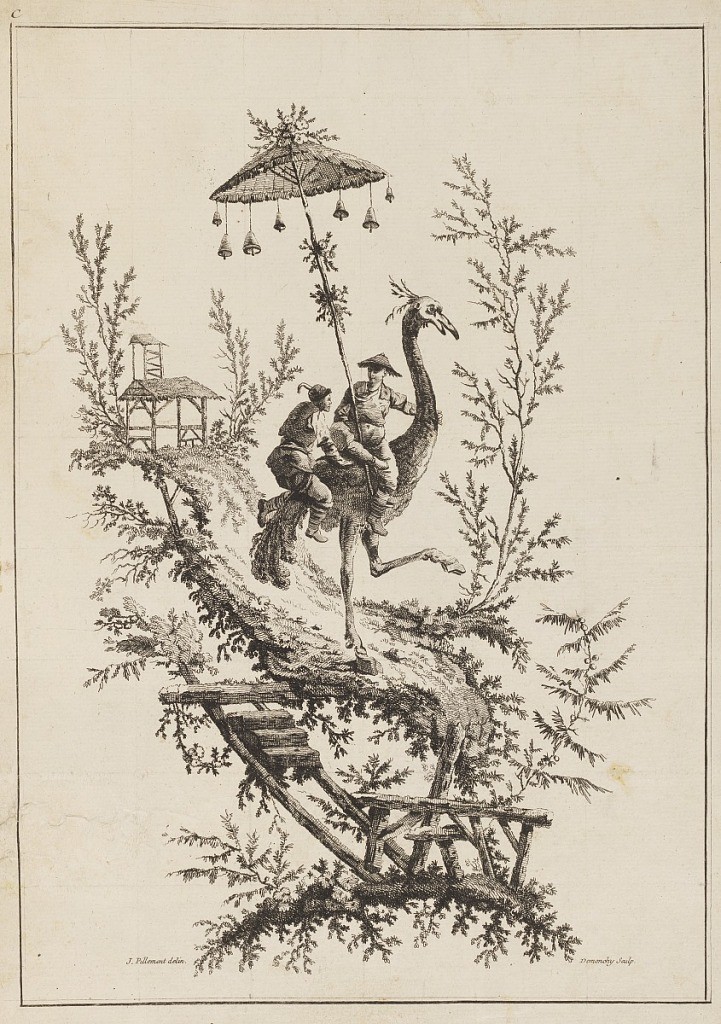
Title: Ostrich Rirders, Plate from a Set of Chinoiserie Representations
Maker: Jean-Baptiste Pillement, French, 1728–1808
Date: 1770–1780
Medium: Etching on paper
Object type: Print
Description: Two Chinese figures riding on the back of an ostrich-like bird. One carries a long-handled umbrella with bells. Bottom: "J. Pillement delin." "Demonchy sculp"; top left: "C". Two framing lines.